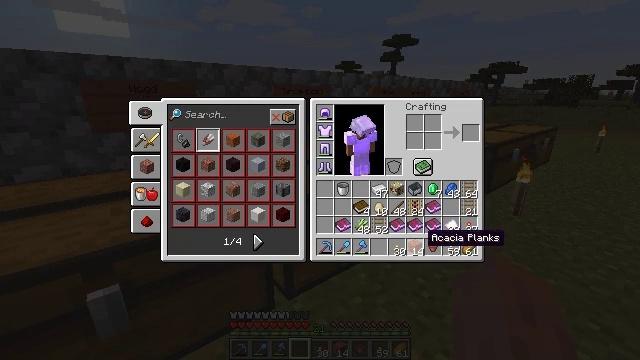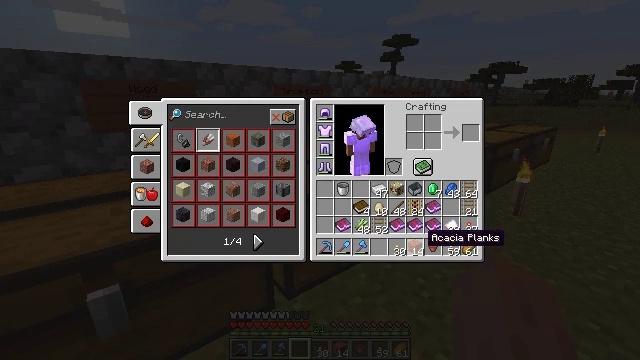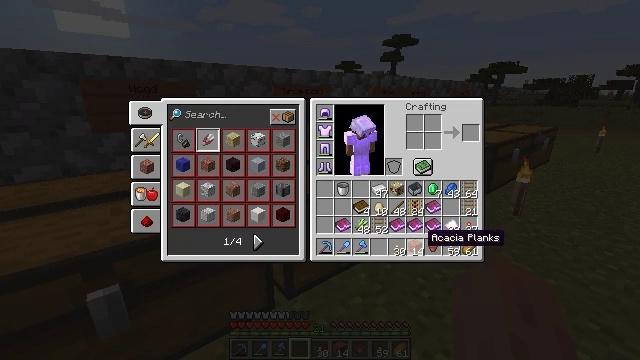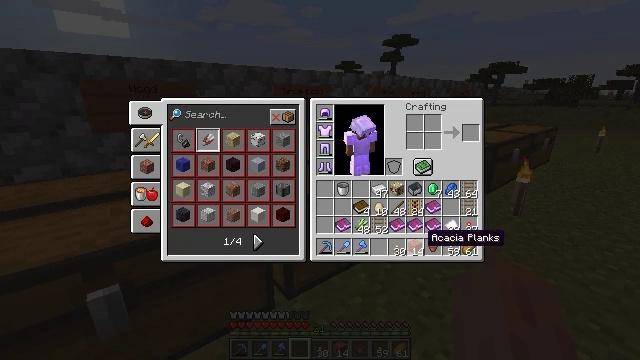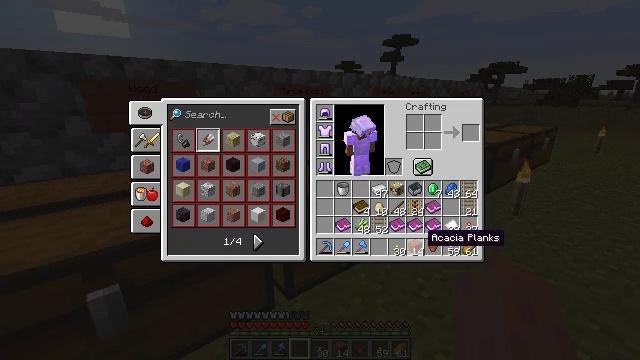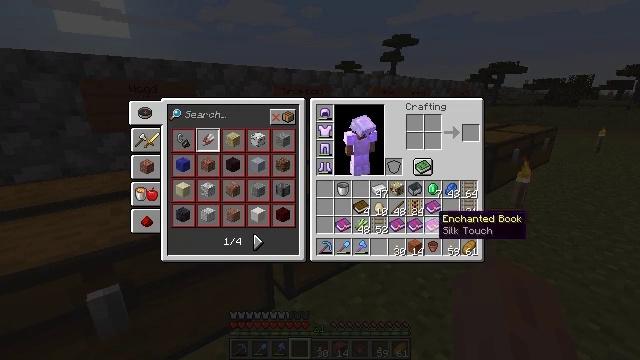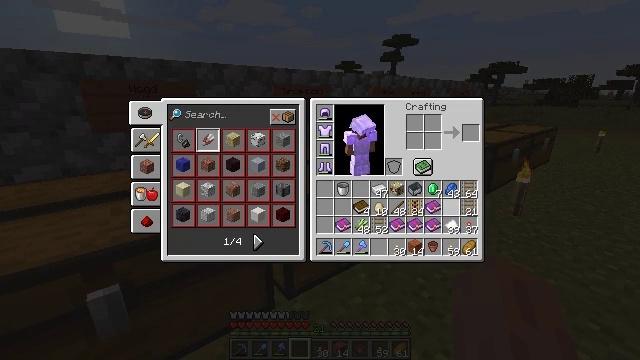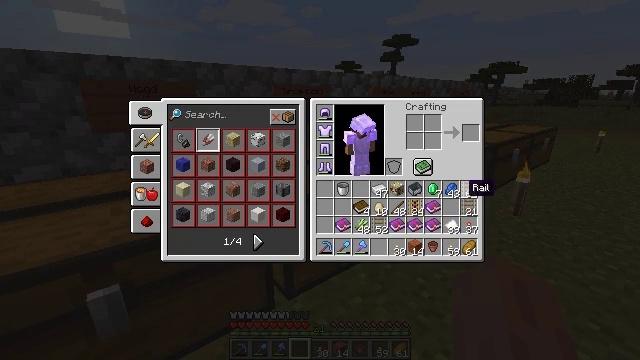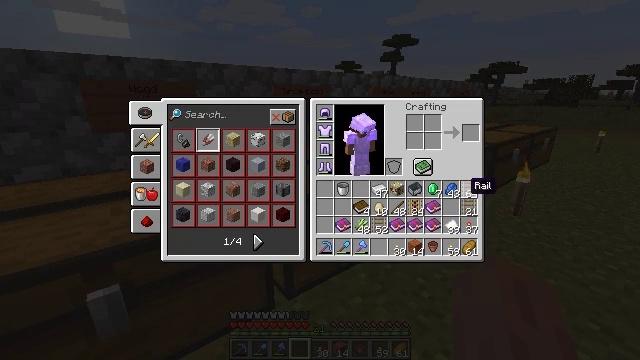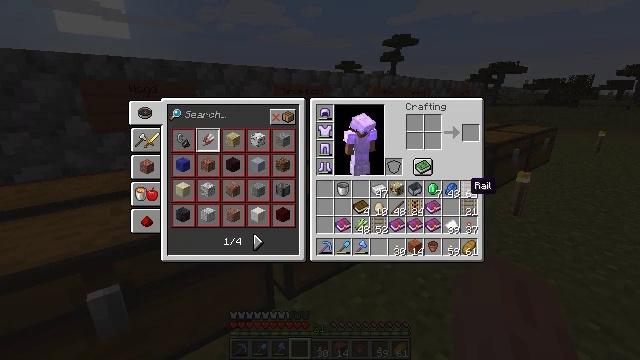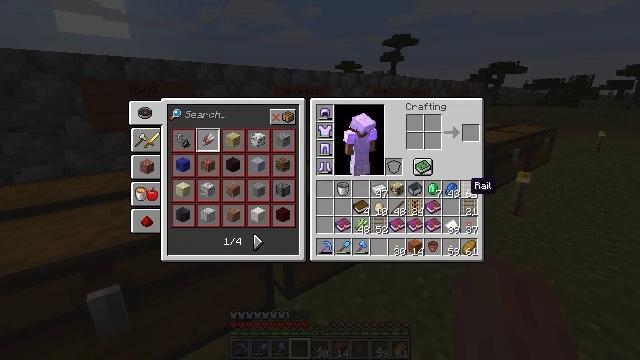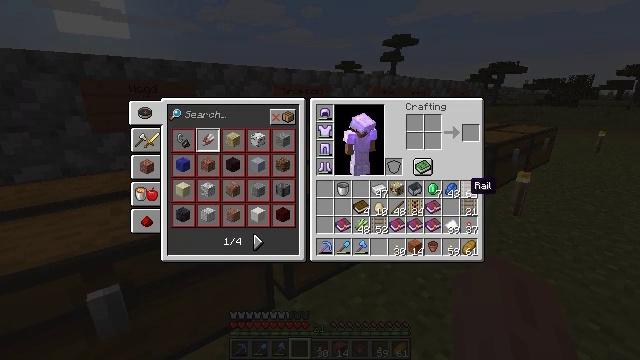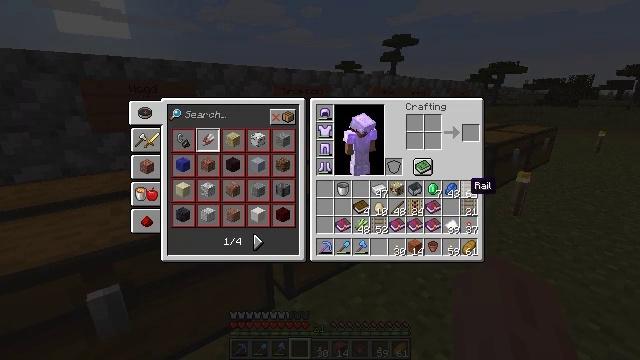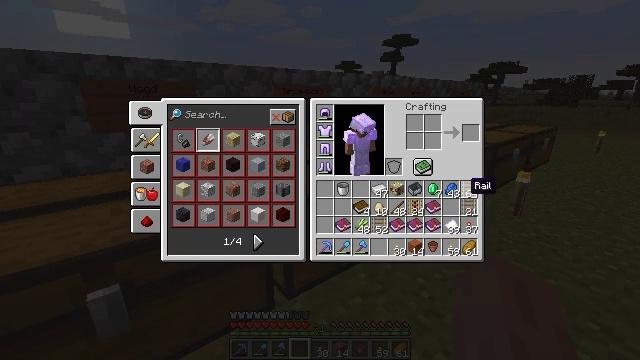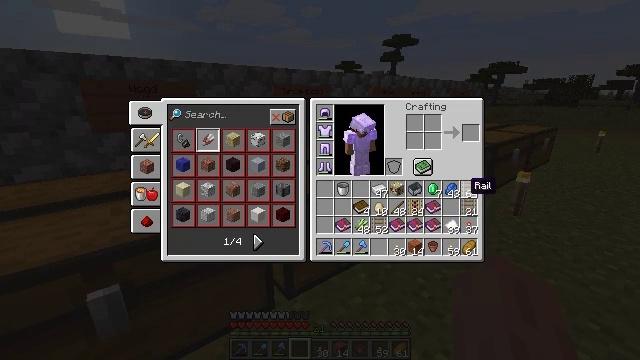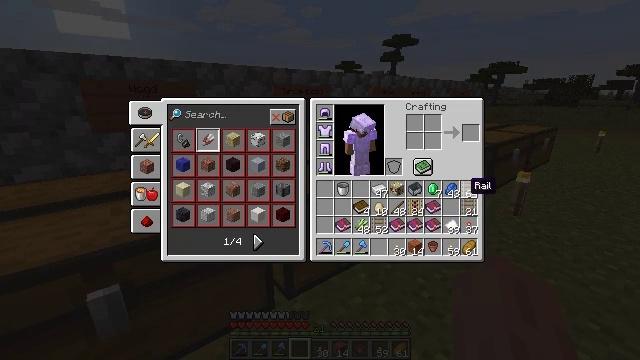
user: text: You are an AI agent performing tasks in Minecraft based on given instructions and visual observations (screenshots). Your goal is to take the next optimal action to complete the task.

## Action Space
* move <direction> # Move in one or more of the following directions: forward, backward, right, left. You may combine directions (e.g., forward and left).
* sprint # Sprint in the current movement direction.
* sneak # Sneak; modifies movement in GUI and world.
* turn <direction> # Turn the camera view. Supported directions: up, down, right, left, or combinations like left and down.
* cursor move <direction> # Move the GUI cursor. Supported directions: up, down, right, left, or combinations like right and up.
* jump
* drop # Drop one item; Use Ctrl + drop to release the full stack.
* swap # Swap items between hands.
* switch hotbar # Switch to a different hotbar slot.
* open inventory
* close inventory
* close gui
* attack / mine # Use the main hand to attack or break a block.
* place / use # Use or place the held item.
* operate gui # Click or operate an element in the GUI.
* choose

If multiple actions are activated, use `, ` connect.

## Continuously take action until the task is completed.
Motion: motion action
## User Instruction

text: Combine acacia planks to craft an acacia sign.
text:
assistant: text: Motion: no_op
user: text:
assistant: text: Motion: no_op
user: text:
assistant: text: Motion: no_op
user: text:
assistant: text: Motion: no_op
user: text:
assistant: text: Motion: cursor move right and up
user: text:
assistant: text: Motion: cursor move right and up
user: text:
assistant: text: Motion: cursor move right and up
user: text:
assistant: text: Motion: no_op
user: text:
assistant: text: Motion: no_op
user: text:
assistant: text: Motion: no_op
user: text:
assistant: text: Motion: no_op
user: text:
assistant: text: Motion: no_op
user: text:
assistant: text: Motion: no_op
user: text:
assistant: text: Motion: no_op
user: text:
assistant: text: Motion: no_op
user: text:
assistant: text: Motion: no_op
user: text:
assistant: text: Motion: no_op
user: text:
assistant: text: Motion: no_op
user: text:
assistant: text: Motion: no_op
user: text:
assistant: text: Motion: no_op
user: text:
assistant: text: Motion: no_op
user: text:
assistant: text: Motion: no_op
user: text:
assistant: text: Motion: no_op
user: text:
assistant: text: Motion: no_op
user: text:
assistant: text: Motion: no_op
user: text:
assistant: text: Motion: no_op
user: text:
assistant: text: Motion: no_op
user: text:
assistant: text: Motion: no_op
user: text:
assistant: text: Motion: no_op
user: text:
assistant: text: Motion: no_op